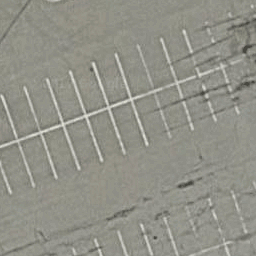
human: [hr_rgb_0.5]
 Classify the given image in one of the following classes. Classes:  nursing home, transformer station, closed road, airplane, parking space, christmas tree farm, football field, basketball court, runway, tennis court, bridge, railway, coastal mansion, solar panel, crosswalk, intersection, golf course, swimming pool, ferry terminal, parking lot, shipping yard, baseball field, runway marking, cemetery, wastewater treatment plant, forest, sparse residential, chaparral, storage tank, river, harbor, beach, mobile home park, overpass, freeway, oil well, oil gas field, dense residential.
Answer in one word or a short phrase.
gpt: parking space